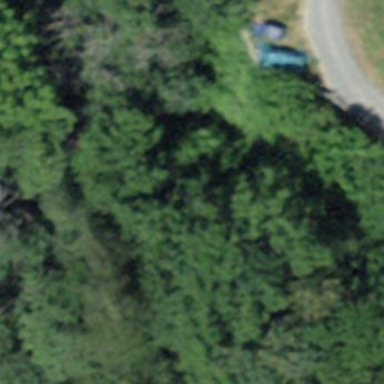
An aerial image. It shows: Forest area.